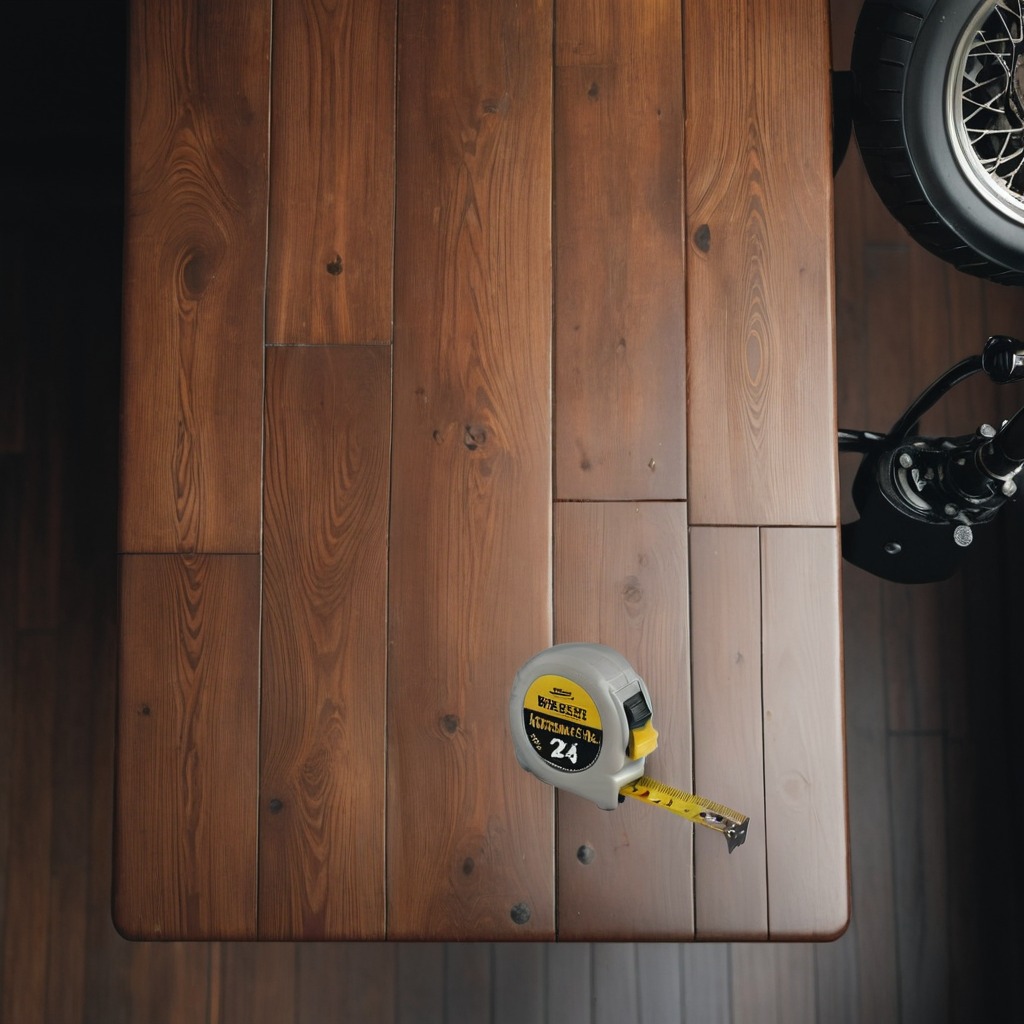
A measuring tape is lying on the oil-spilled wooden table in a vintage motorcycle garage.